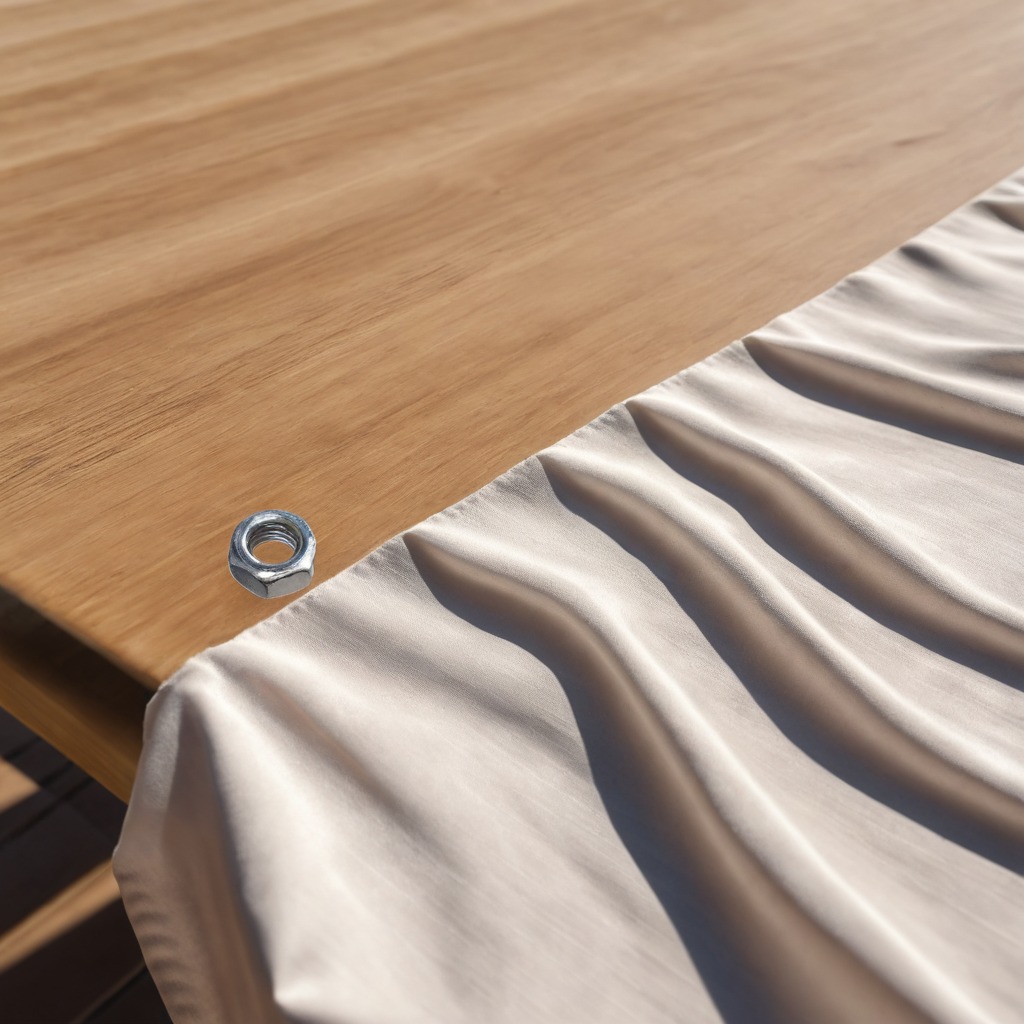
A metal nut is lying on the wooden table.